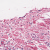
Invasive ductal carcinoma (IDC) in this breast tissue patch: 0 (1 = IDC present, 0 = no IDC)